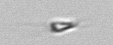
Label: Calciopappus